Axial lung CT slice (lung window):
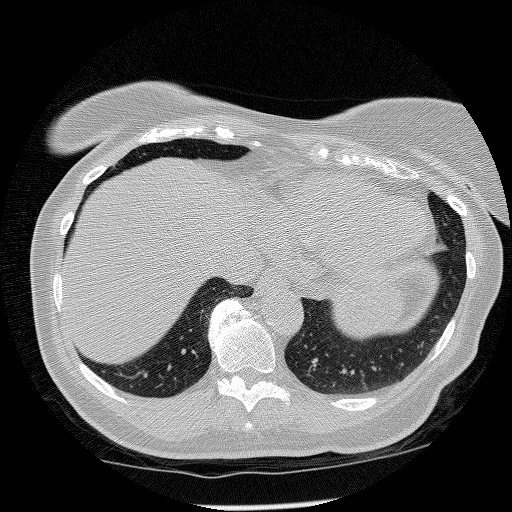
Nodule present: no